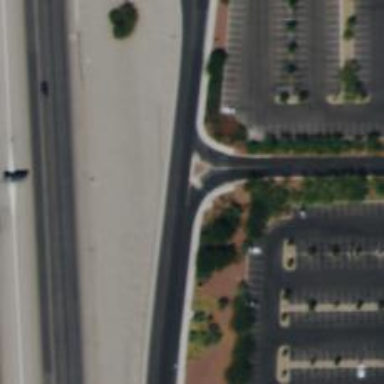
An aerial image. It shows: Primary link highway with asphalt surface.